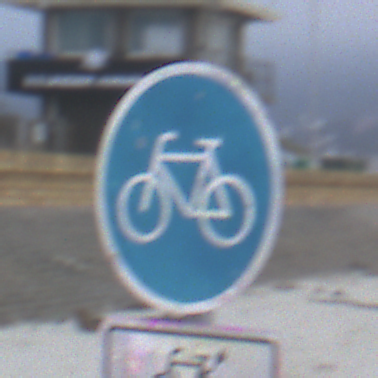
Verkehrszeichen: Radweg
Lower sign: EinspurigeFahrzeugeFrei6
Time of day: SunriseSunset
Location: Outdoor (Beach)
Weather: Overcast
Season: NotSpecified
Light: Natural